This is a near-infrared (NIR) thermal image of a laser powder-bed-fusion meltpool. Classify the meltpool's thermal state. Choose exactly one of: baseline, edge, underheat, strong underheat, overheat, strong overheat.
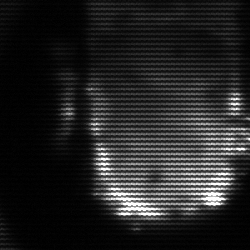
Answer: baseline